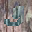
Label: 3